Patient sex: M
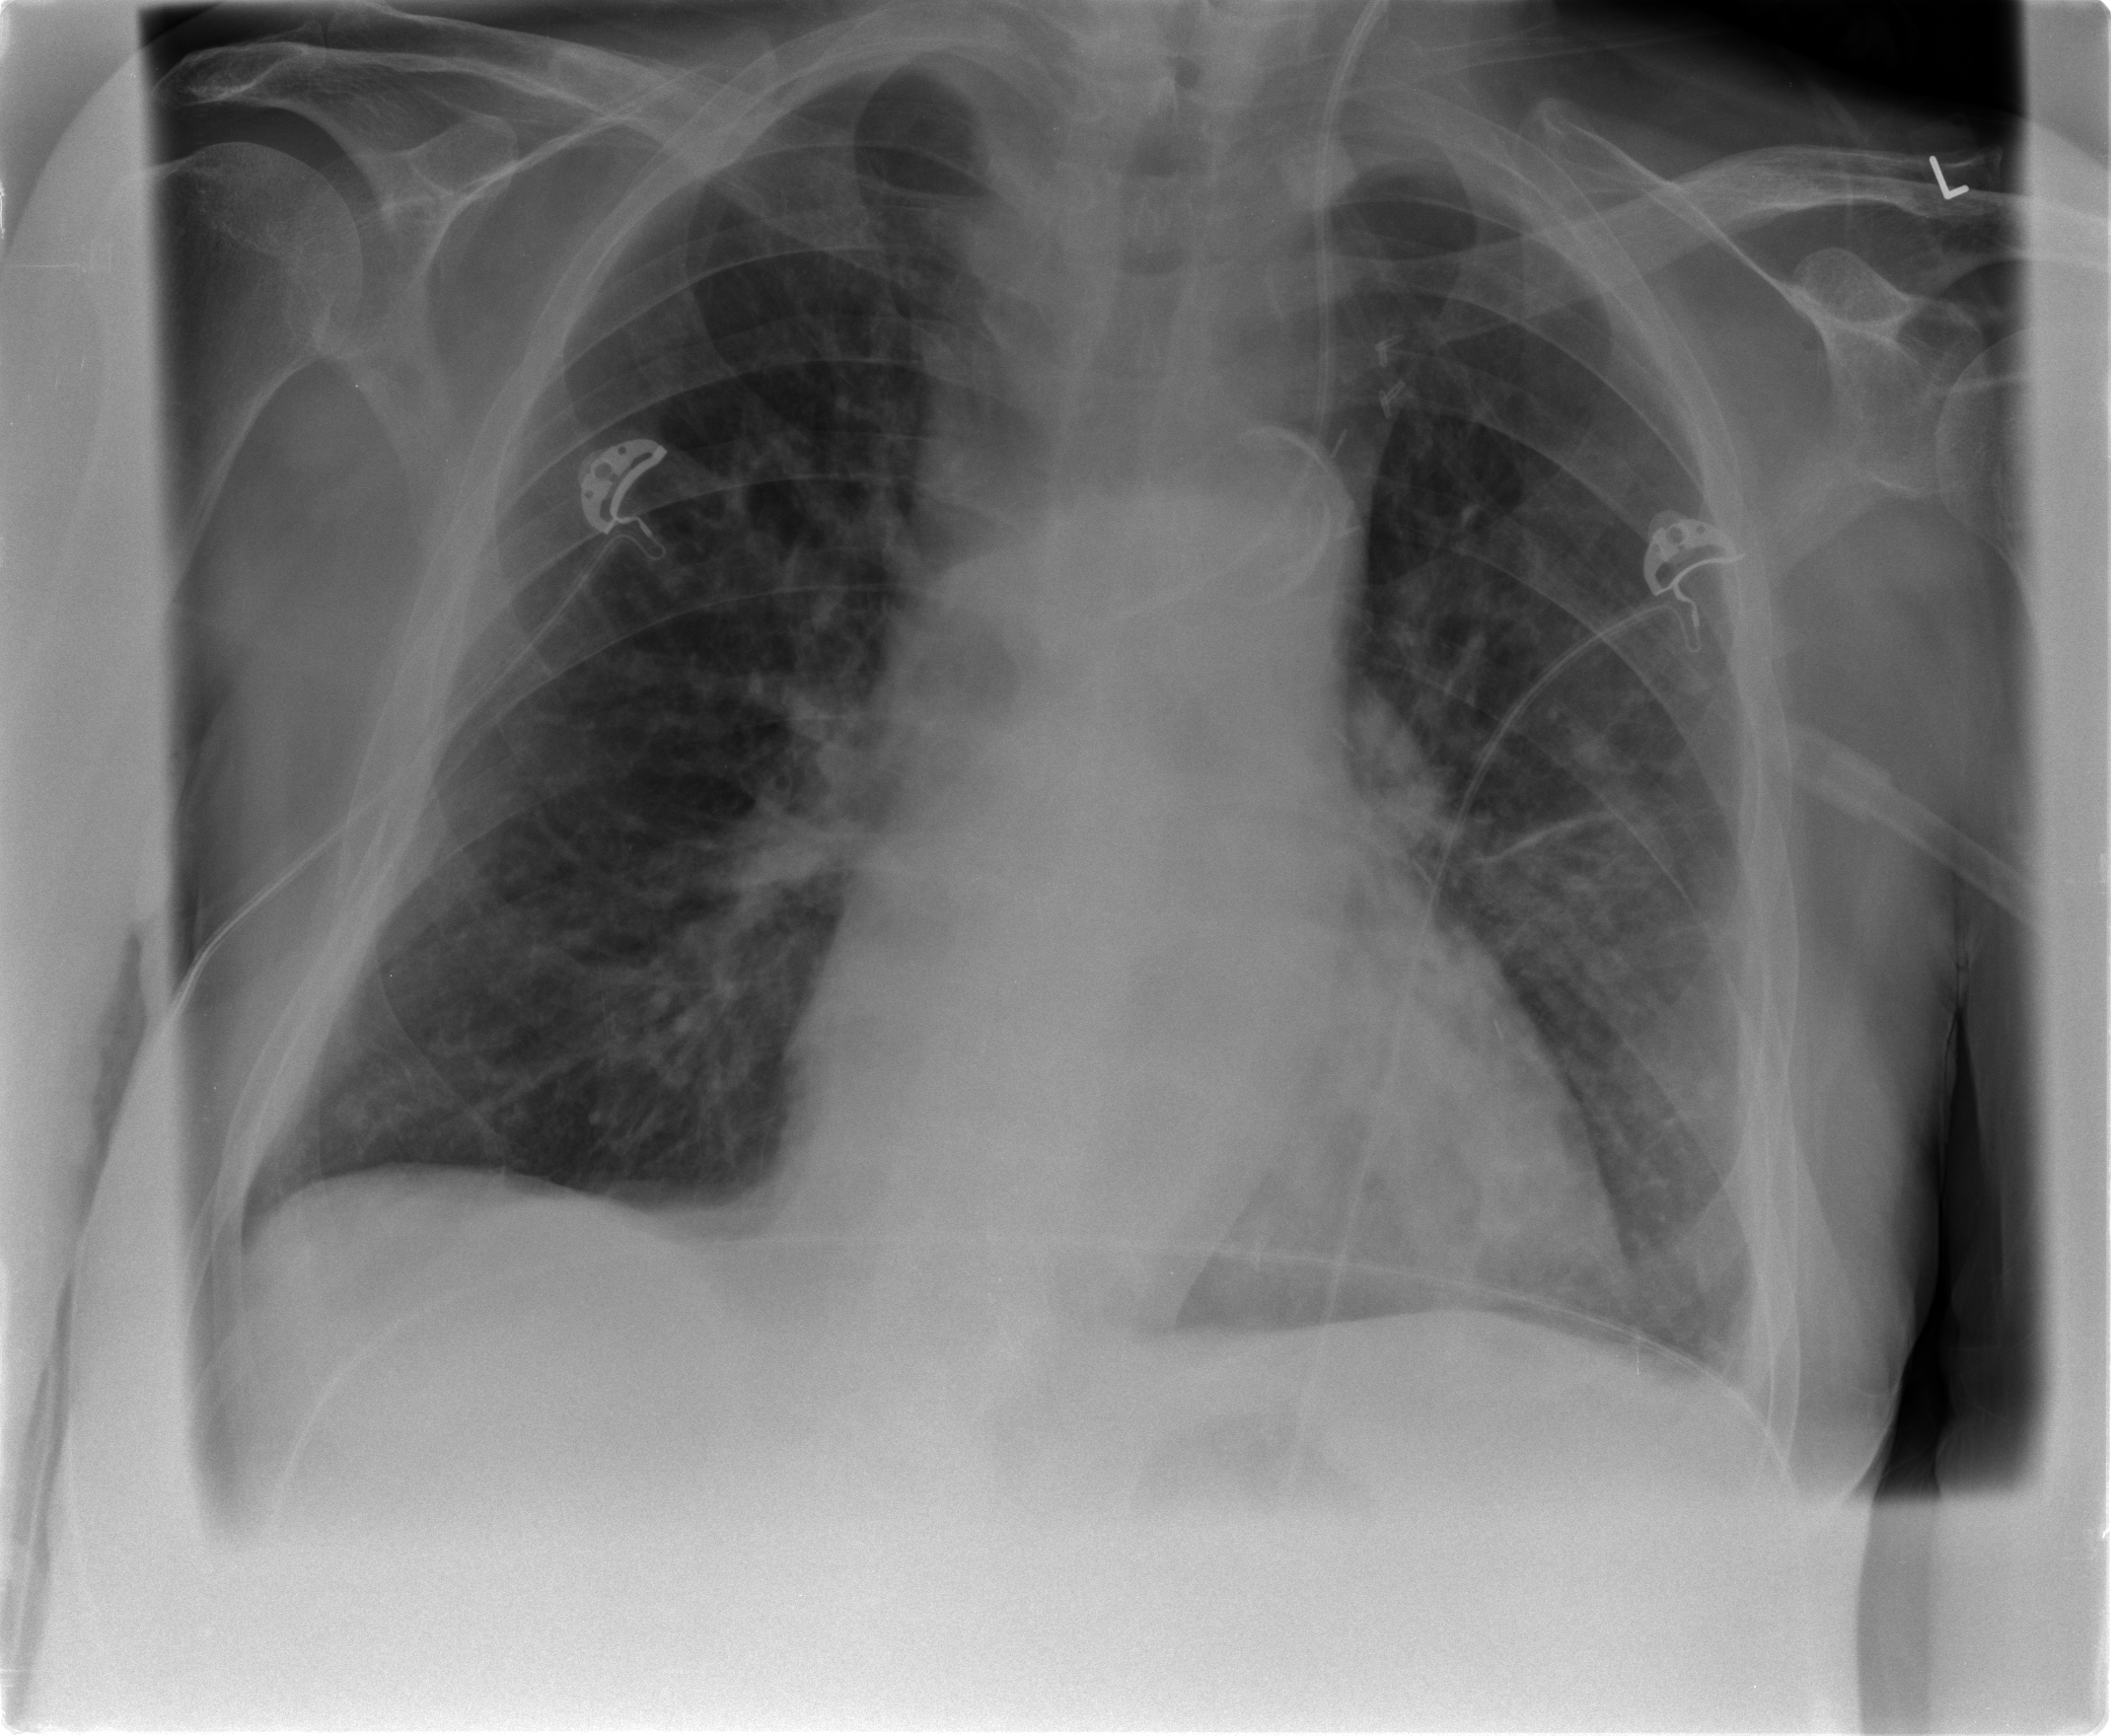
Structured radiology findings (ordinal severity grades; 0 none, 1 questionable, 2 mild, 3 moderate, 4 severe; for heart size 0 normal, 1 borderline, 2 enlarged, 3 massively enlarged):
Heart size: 2
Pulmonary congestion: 1
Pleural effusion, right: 0
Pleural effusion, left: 1
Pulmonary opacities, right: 0
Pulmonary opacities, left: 2
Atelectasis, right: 0
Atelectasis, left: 1